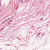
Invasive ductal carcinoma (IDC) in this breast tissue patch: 0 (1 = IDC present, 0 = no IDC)